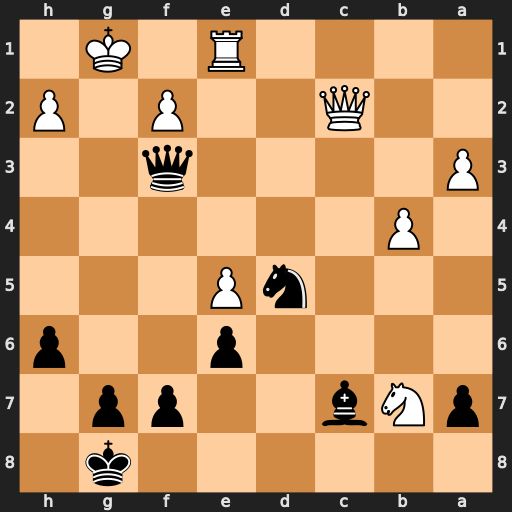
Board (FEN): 6k1/pNb2pp1/4p2p/3nP3/1P6/P4q2/2Q2P1P/4R1K1
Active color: b
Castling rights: -
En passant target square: -
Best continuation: Nf4 Qe4 Nh3+ Kf1 Qxf2#